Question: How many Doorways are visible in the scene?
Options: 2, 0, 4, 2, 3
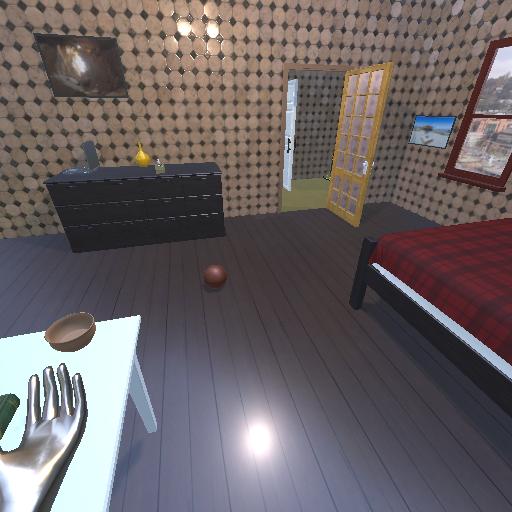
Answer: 2